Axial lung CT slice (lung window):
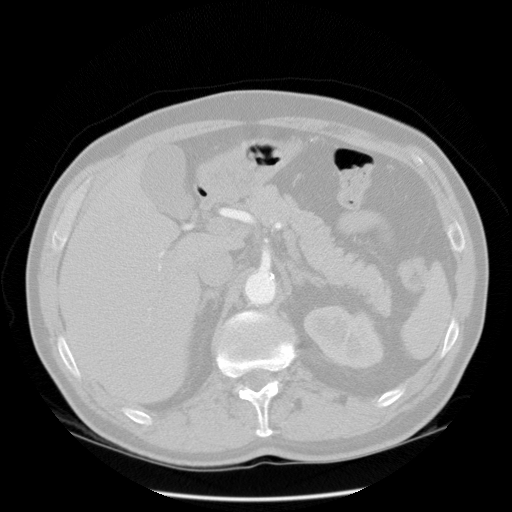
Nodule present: no